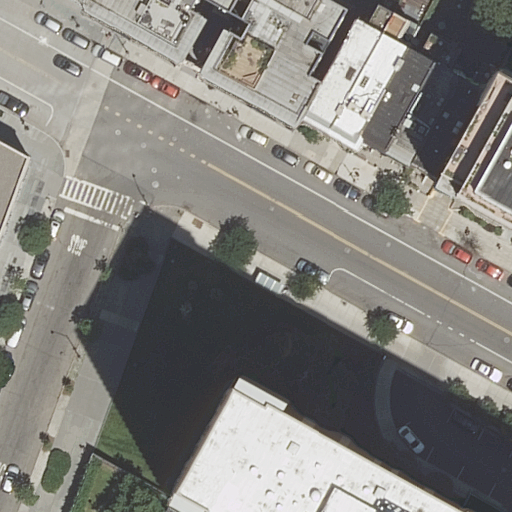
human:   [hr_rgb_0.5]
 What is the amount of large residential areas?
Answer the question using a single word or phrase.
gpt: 1

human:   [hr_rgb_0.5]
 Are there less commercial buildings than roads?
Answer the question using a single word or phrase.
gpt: yes

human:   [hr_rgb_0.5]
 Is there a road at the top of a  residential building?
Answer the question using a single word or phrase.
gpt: yes

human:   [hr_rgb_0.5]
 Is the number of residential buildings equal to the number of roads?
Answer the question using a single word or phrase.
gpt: no

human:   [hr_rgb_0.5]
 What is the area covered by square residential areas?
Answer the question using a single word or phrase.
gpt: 0m2

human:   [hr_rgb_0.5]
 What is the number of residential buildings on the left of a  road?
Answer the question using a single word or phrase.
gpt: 2

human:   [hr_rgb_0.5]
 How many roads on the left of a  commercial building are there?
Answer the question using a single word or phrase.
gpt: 0

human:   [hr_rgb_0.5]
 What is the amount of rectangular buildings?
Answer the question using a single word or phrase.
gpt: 3

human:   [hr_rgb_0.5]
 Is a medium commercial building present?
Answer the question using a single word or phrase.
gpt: no

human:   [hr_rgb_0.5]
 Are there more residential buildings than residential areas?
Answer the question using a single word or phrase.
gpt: yes

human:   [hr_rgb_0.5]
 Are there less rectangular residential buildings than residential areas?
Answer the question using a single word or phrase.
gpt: no

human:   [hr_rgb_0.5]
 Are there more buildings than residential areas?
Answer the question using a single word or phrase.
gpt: yes

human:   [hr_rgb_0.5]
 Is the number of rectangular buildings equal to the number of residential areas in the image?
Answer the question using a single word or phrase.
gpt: no

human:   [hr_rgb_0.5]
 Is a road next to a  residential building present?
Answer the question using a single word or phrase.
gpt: yes

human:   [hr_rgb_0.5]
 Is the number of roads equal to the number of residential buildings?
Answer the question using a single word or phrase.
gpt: no

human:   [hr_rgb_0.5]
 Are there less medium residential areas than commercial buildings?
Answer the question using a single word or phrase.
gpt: no

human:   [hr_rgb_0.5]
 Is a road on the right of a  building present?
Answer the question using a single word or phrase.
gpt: yes

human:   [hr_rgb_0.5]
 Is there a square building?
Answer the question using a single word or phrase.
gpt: no

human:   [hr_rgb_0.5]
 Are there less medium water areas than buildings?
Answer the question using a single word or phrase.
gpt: yes

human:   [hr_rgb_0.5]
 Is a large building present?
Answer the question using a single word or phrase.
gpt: yes

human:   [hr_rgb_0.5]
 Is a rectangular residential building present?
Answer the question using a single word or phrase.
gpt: yes

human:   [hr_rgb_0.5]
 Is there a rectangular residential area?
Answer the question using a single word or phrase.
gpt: yes

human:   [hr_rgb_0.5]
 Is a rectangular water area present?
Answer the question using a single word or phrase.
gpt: no

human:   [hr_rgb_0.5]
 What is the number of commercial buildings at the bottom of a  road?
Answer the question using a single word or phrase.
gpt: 0

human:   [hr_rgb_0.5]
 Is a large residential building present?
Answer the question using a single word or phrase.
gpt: yes

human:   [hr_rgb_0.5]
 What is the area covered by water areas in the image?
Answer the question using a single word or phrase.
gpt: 0m2

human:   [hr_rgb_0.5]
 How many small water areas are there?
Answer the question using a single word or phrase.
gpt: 0

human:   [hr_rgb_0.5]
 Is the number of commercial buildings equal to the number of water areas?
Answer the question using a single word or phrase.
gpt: yes

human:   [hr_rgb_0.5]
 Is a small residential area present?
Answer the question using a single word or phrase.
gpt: no

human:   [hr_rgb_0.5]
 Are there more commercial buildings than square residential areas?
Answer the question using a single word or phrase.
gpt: no

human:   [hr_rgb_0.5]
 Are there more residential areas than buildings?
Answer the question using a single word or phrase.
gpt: no

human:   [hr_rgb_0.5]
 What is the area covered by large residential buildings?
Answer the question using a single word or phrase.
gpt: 5166m2

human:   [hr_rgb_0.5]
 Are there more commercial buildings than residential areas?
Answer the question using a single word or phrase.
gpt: no

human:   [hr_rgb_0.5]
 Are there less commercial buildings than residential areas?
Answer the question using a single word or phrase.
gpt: yes

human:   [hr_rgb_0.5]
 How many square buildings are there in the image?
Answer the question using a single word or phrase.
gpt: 0

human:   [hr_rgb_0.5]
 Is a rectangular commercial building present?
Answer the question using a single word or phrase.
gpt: no